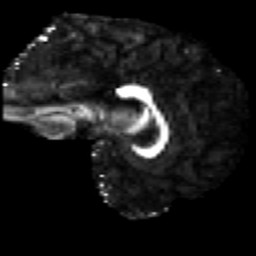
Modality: FA
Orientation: sagittal
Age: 24
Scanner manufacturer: siemens
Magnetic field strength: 3 T
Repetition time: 2.2 s
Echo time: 0.084 s